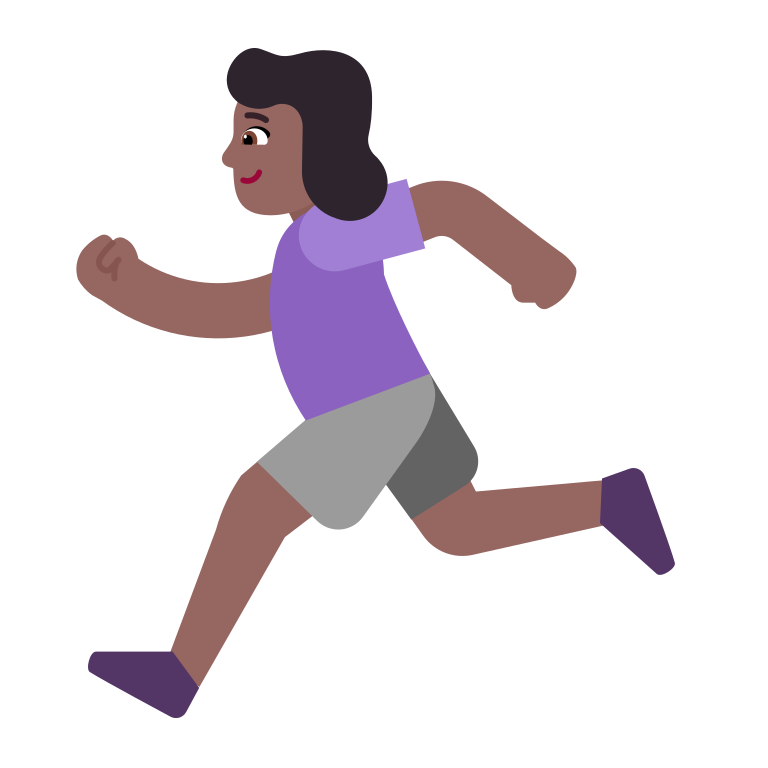
woman running flat  dark